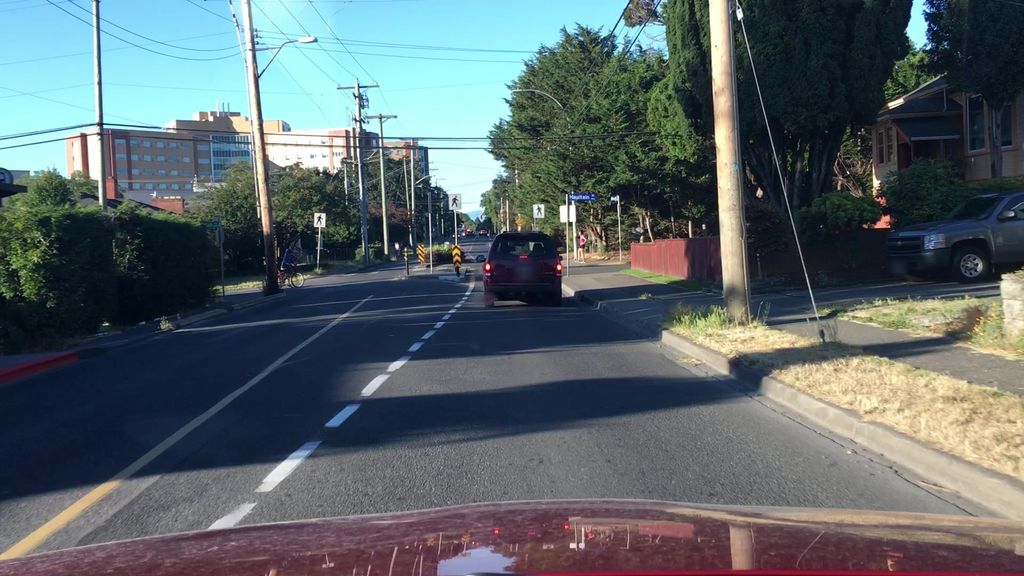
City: victoria